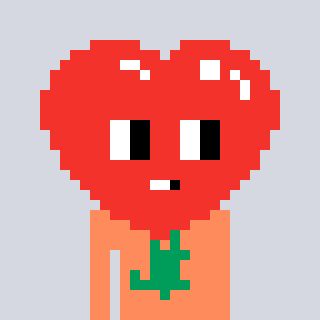
a pixel art character with square red glasses, a heart-shaped head and a peachy-colored body on a cool background